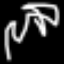
Label: palm tree